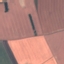
Label: AnnualCrop